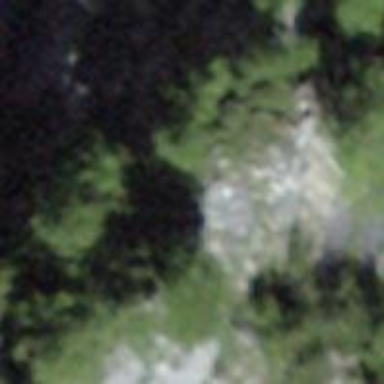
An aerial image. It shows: Cliff in nature.